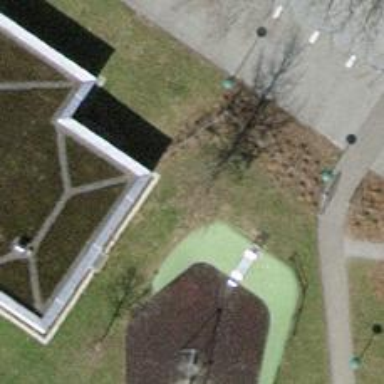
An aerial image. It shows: Urban tree adds touch of nature to the surroundings.